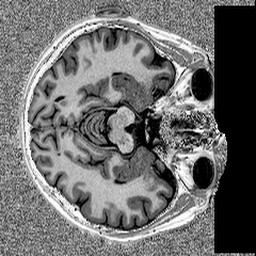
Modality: MP2RAGE
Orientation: axial
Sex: female